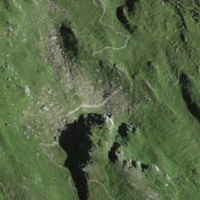
EUNIS habitat code: 26
Species observed at this site:
Polystichum lonchitis
Huperzia selago